Question: I have a mdi area that contains 3 sub-windows.I fixed maximum and minimum size of its.Then select Fixed size policy.But, I can increase or decrease size of subwindows.

How can I fix that?
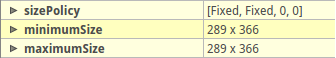
Answer: From what I've seen in 'designer' you can't really select the subwindow, only the subwindow's content widget, so that's probably what your picture shows. So you only can change the subwindow's properties directly from your code, not in designer.
Example:
'''
for subwin in mdiArea.subWindowList():
subwin.setMinimumSize(289, 366)
subwin.setMaximumSize(289, 366)
'''